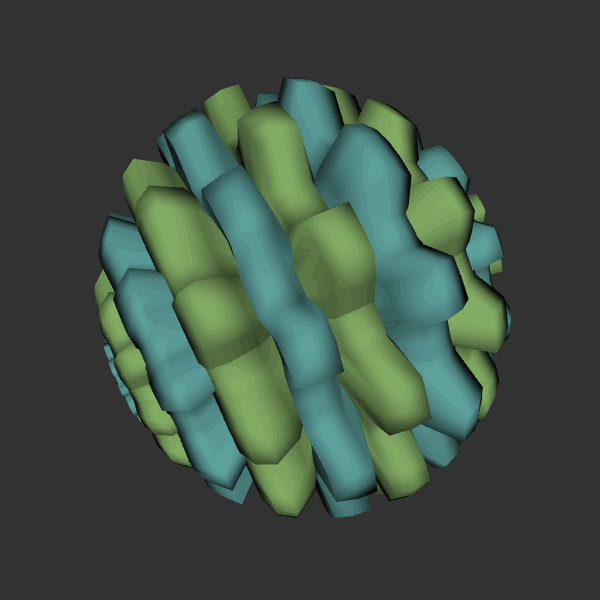
Background: dark